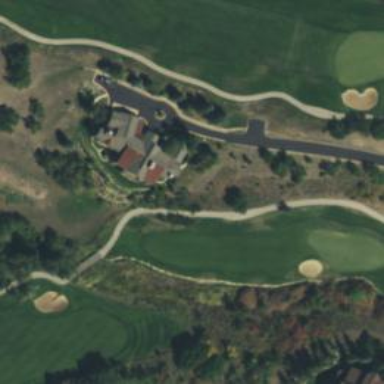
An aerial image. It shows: Well-maintained path suitable for golfing.